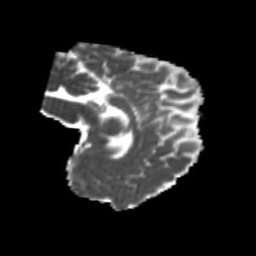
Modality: MD
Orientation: sagittal
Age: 23
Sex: female
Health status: healthy
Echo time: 0.074 s